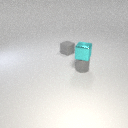
small gray rubber cube to the left of small gray metal cylinder